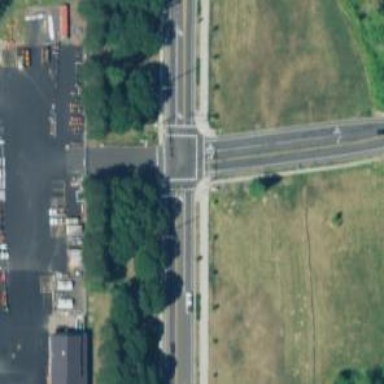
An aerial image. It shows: Tertiary road with asphalt surface and sidewalk on the left.